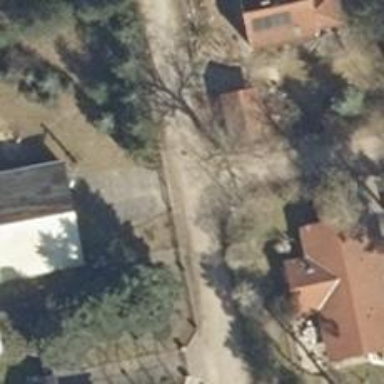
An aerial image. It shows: Residential road with compacted surface.